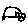
Label: car